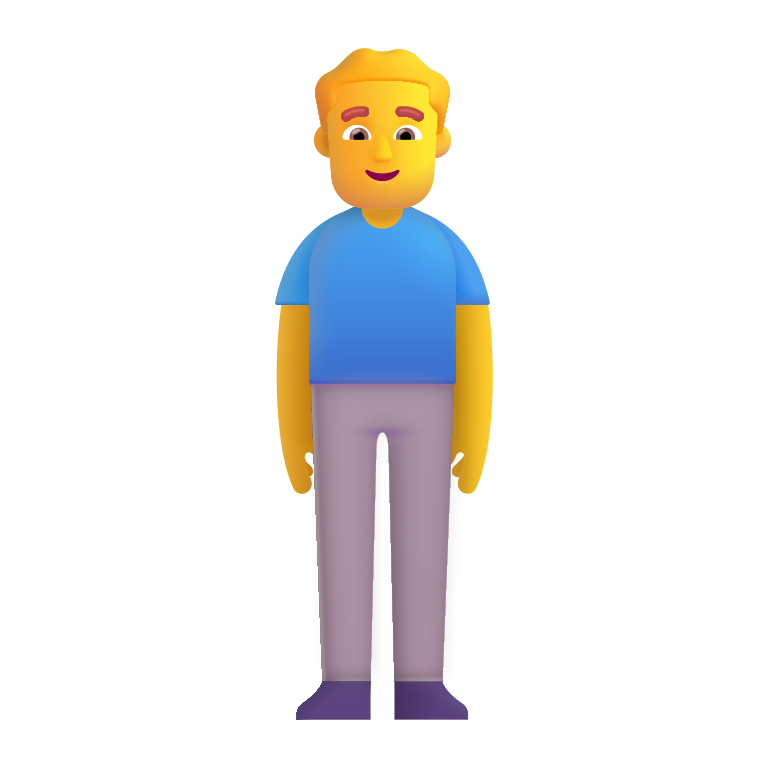
man standing color default